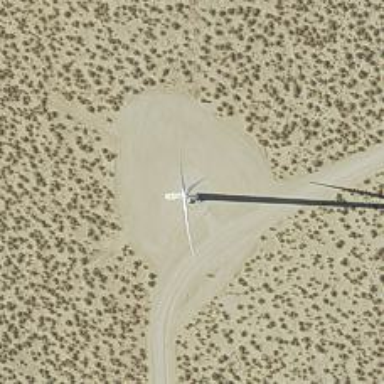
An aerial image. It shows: Wind turbine generator that utilizes wind as its source for generating electricity. It is of the horizontal axis type.